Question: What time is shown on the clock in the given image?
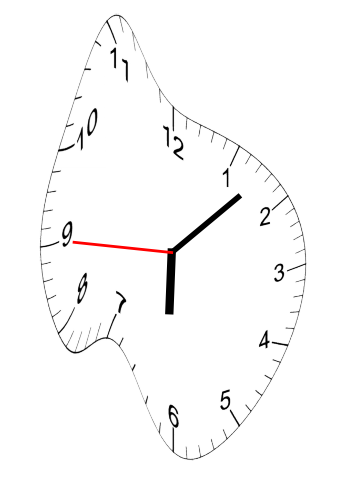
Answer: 06:07:45